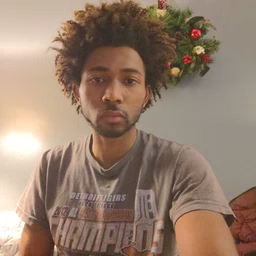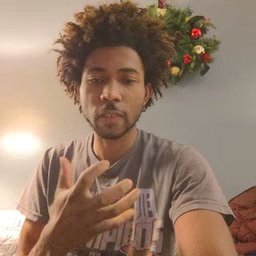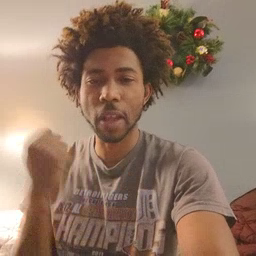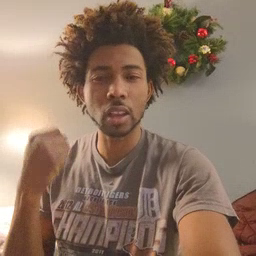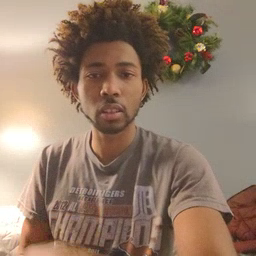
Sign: fast